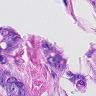
Metastatic tissue present: yes